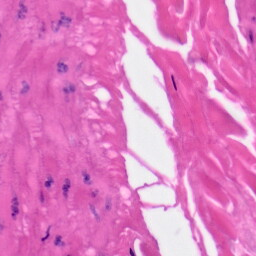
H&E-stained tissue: Skin